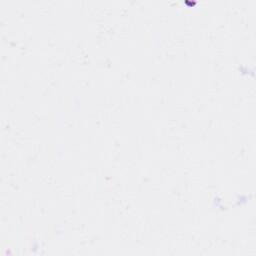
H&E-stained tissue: Kidney